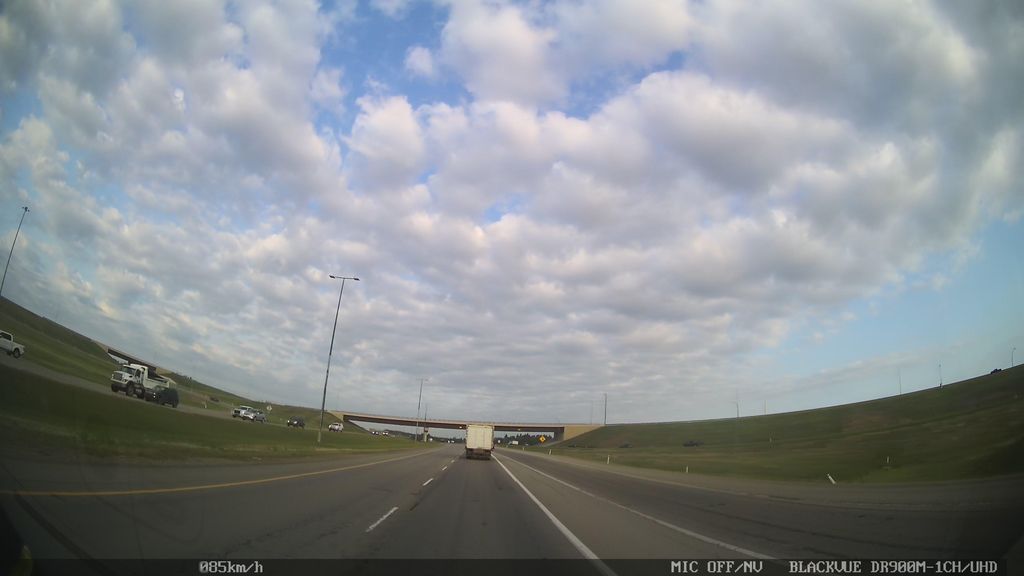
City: edmonton